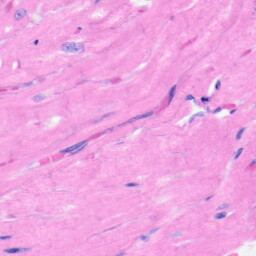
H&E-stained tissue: Heart